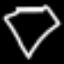
Label: diamond